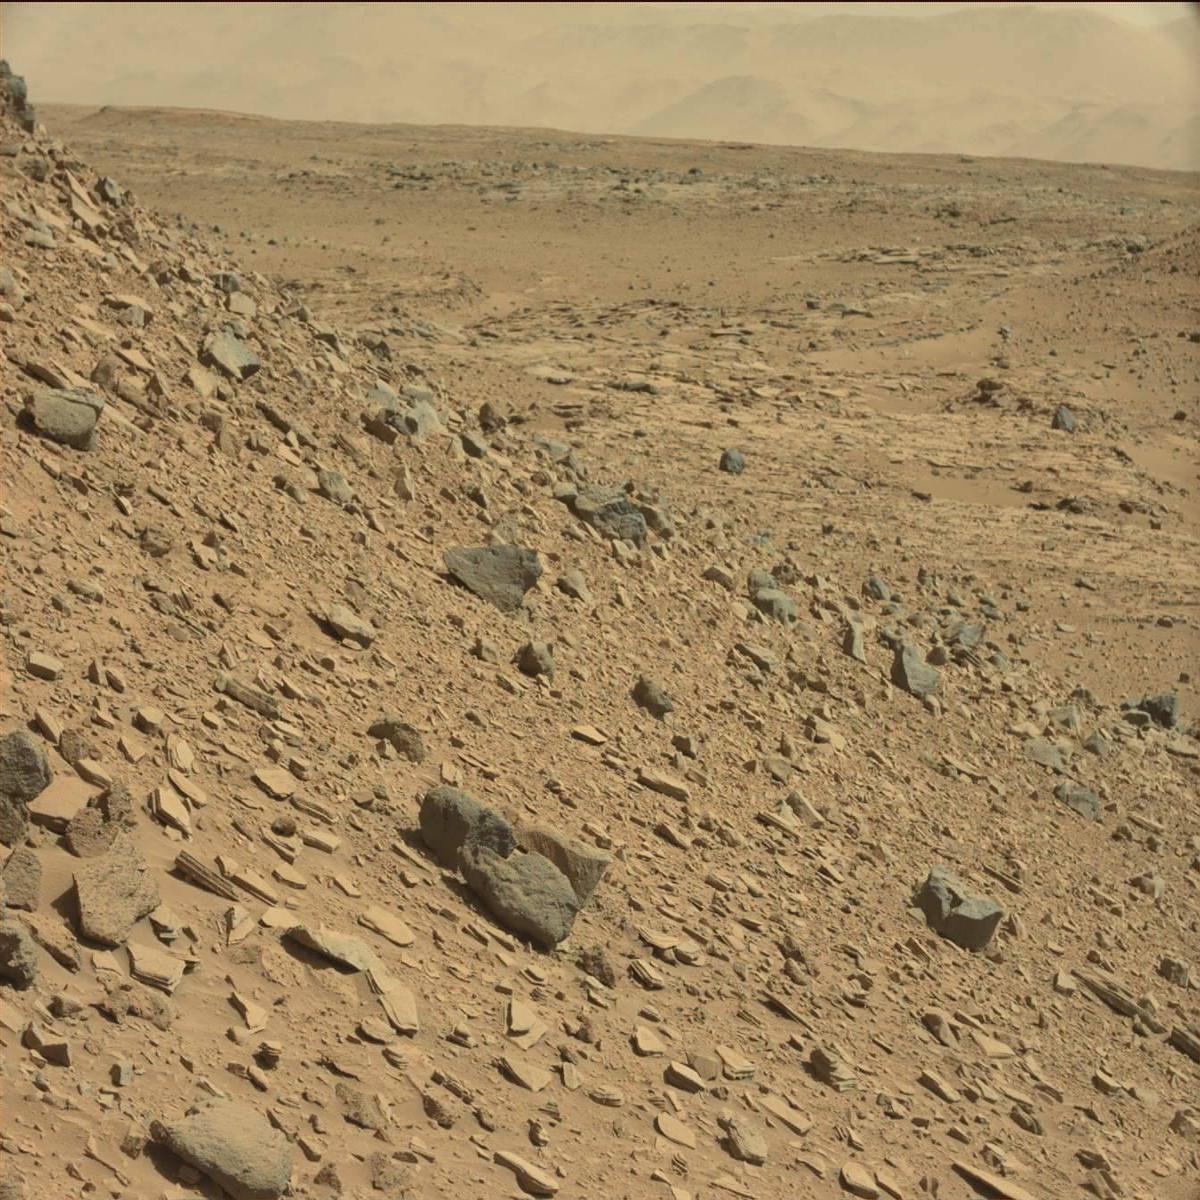
Terrain classes present: Bedrock, Ridge, Rock, Sand / Soil